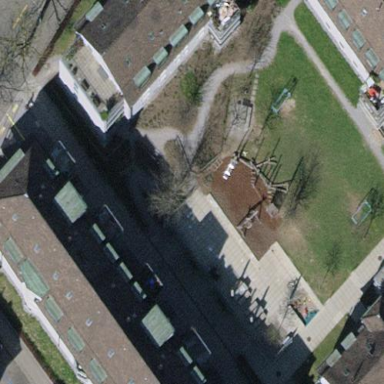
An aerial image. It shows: Playground area for leisure activities on the land.